Question: I can't access the JavaScript object's property even though the property is there. I am trying to access the Factory object's property in AngularJS. Below is the code:
'''
angular.module("appManager")
// factories.js
.factory("DataFactory", function ($http) {
var fac = {};
fac.expenses = {};
$http.get("mvc/m/revenue.json")
.success(function (result) {
console.log(result); // line 9
fac.expenses = result.expenses;
});
console.log(fac); // line 13
return fac;
})
// expenseController.js
.controller("expenseCtrl", function($scope, DataFactory){
$scope.data = DataFactory.expenses;
console.log(DataFactory); // line 4
console.log(DataFactory.expenses); // line 5
console.log($scope.data); // line 6
// Global // var d = {};
d = DataFactory;
e = DataFactory.expenses;
});
'''
And the ouput in the console:

Someone also asked (<URL> // 13' can print the object.
I thought there may be something wrong with AngularJS, and I tried some global variables 'd and e', for testing purpose, which also provide the same result.
I also tried subscripts: 'DataFactory["expenses"]' with same result
Can someone please tell me what I am doing wrong?
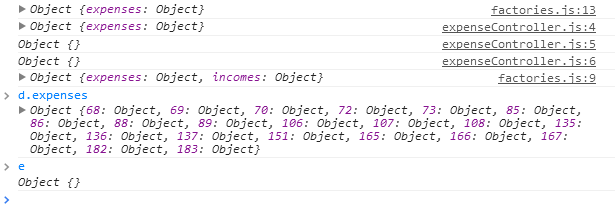
Answer: You are using asynchronous calls, but trying to treat them like they happen synchronously. That simply doesn't work as you end up trying to use a result before the networking call that requested that result has actually finished and been returned.
Look at the order of the console statements. line 13 (after the '$http.get()') call happens BEFORE line 9 (in the '.success' handler of the '$http.get()'). So, at line 13, there's no way that 'fac.expenses' is assigned yet. Even the ones labelled lines 4,5,6 happen BEFORE 'fac.expenses' is set after line 9.
It appears that you aren't writing your code to work with Asynchronous networking calls and that is why it isn't working properly. You can ONLY reliably use 'fac.expenses' from within the '.success handler' or something that is called from the '.success' handler.
Also, since this is a timing related issue, you can be fooled in numerous ways by debugging tools. In general, you should log the actual value you're looking for, not a parent object because 'console.log()' may confuse you when you later trying to drill into the parent object in the log (because it has since been filled in).
---
I don't quite follow exactly what you're trying to achieve here to know exactly what to recommend, but if you want to use 'fac.expenses', then you must either use it inside of the '.success' handler where it was initially returned or you can call some other function and pass 'fac.expenses' to that other function. You can't return it from an async callback like you're doing and expect it to be available in other chained code that may have already executed.